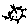
Label: sun